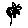
Label: flower